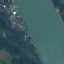
Land use / land cover: River